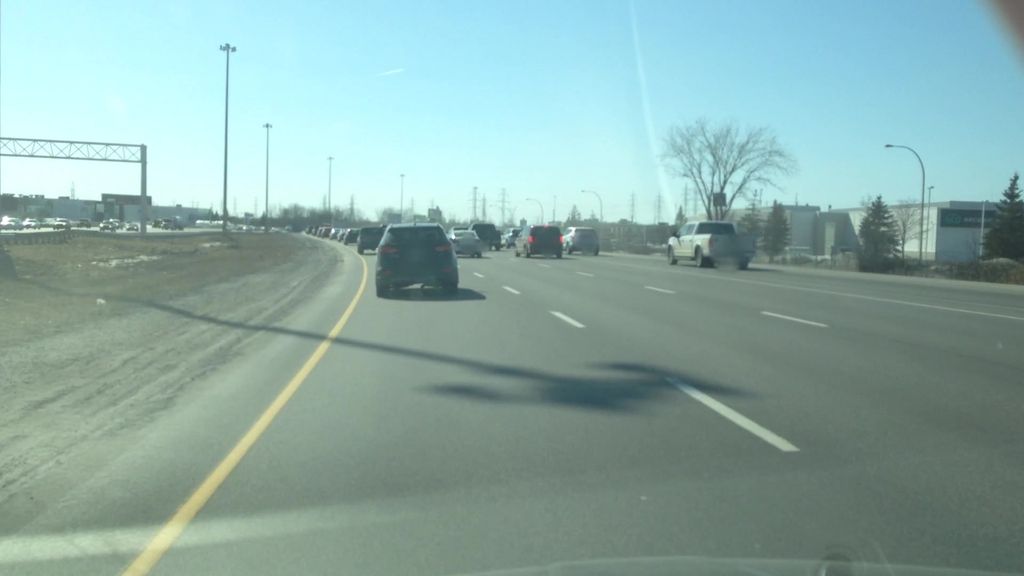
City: montreal